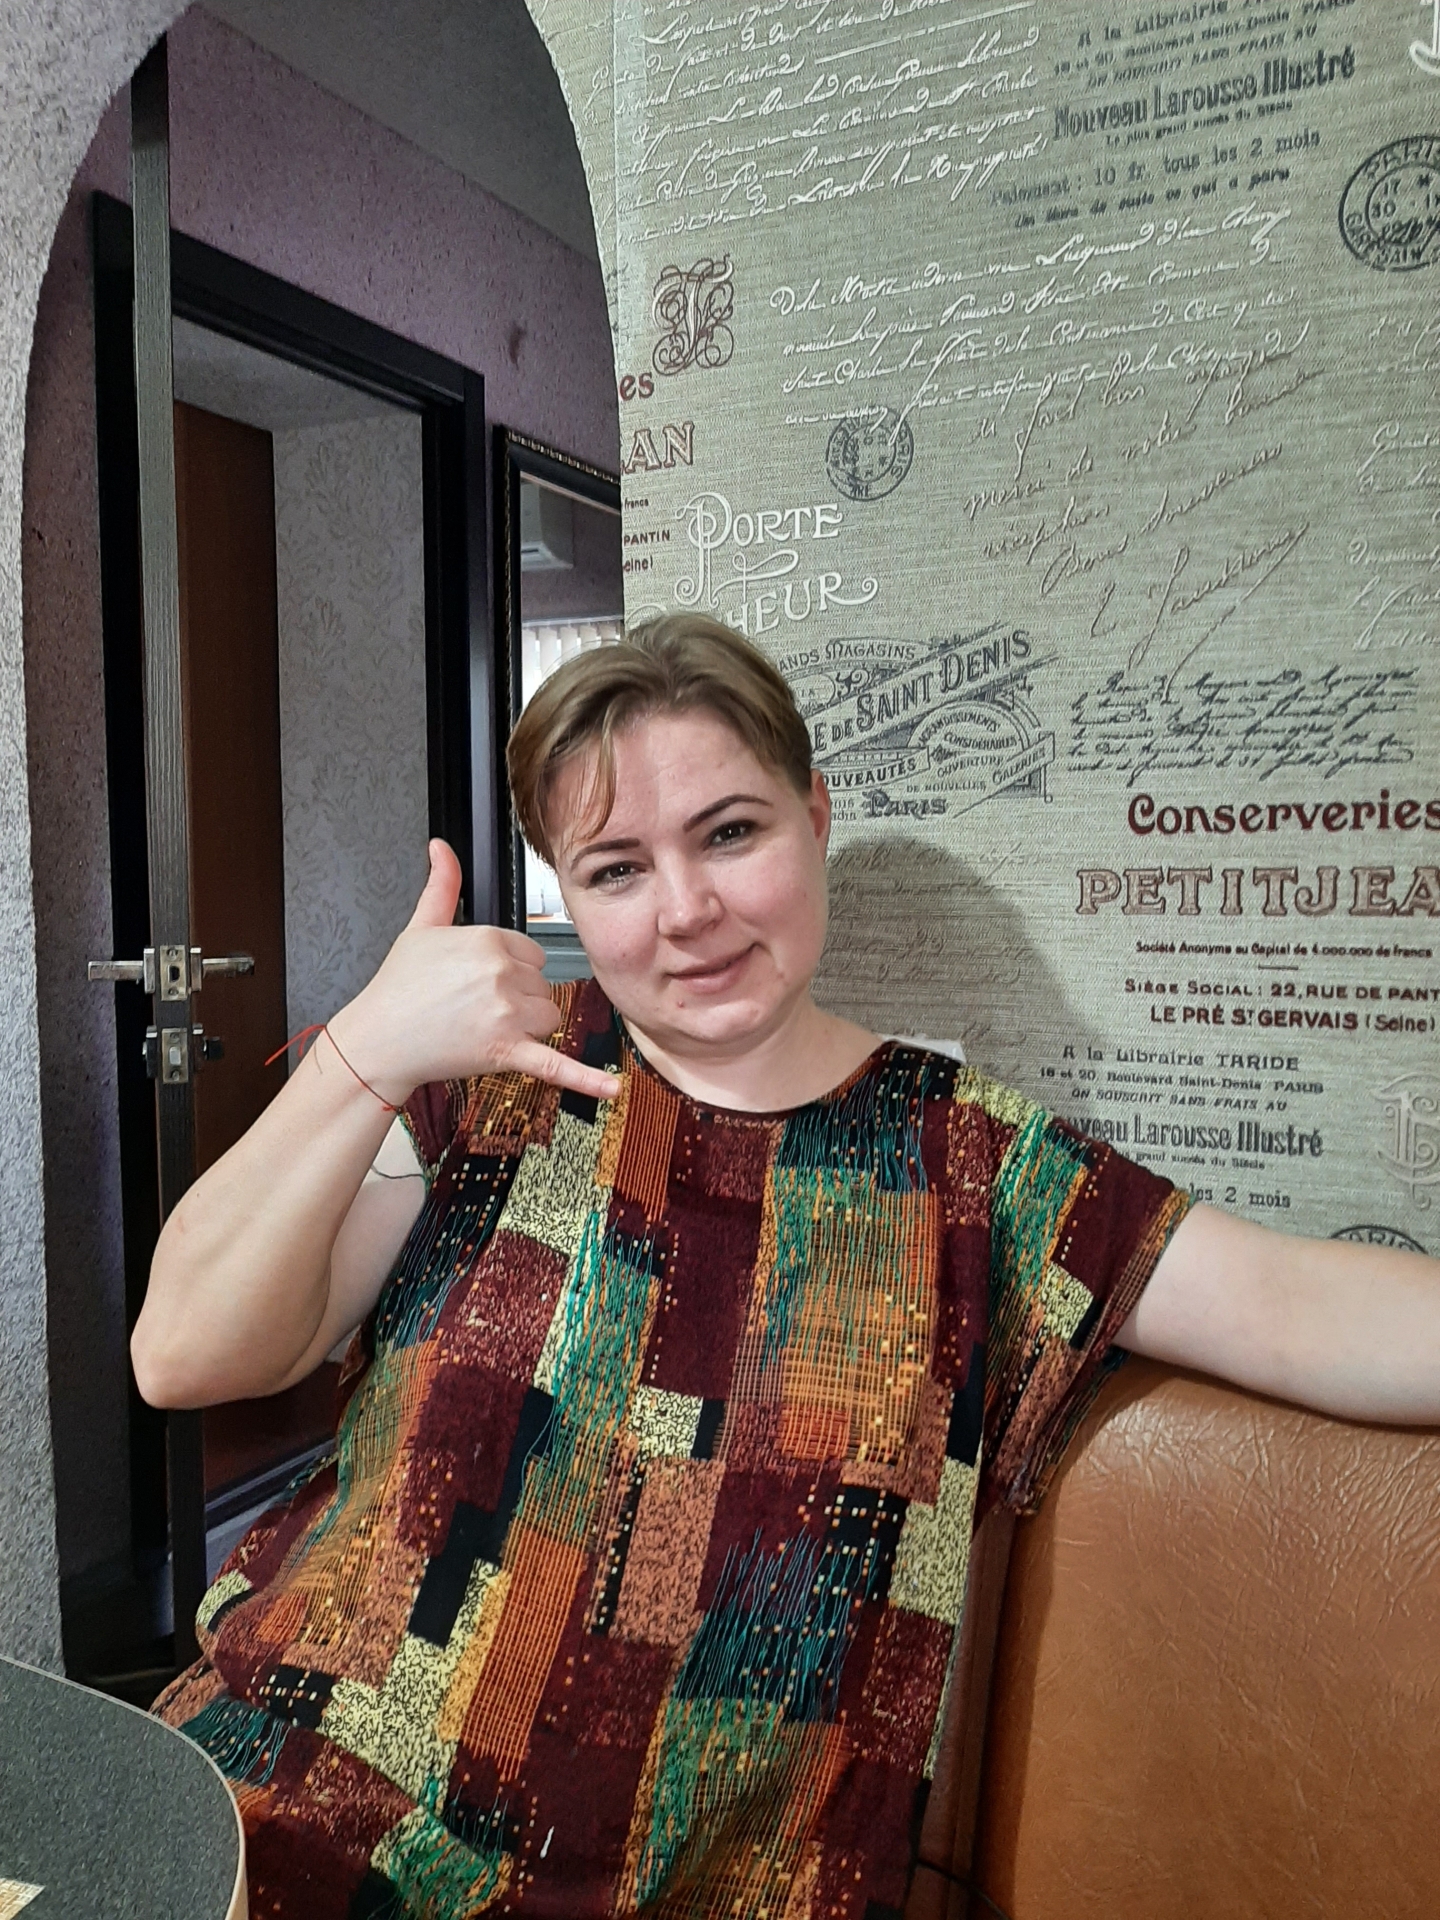
Label: clear